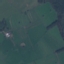
Land use / land cover class: Pasture